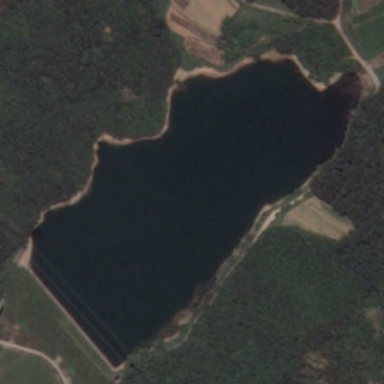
An irregular black pond is surrounded by many green trees .